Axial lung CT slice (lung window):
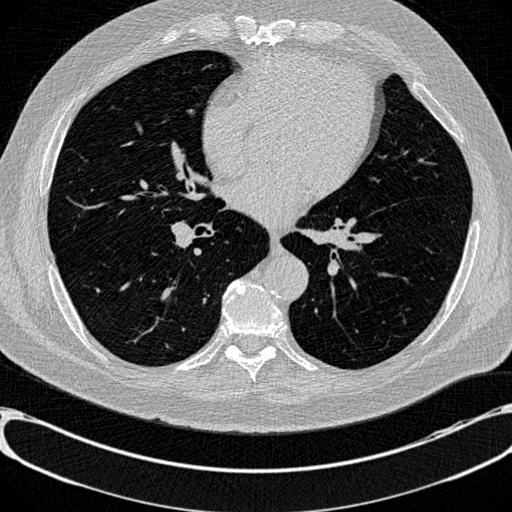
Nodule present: no